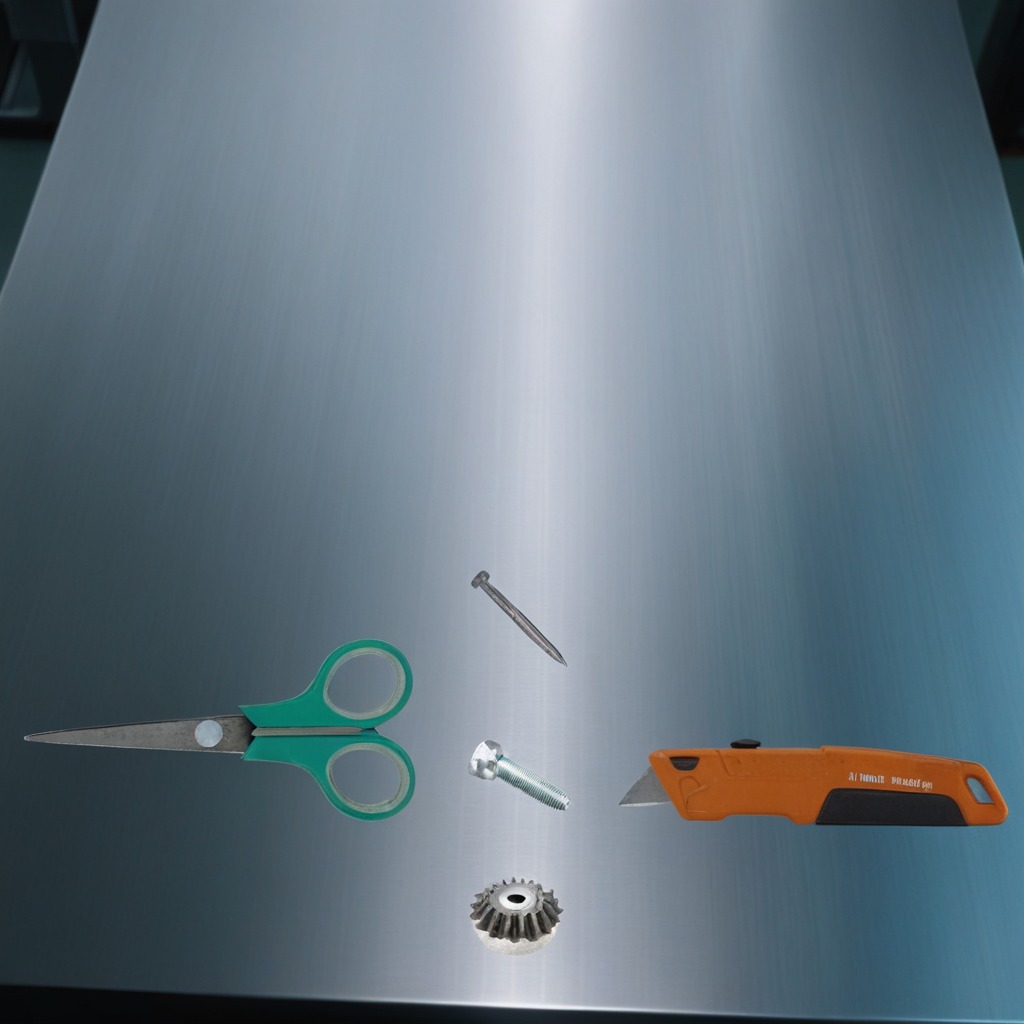
A steel gear with teeth, a utility knife, a metal machine screw, an iron nail, and a pair of scissors are lying on the metal table in a machine shop under fluorescent lights.